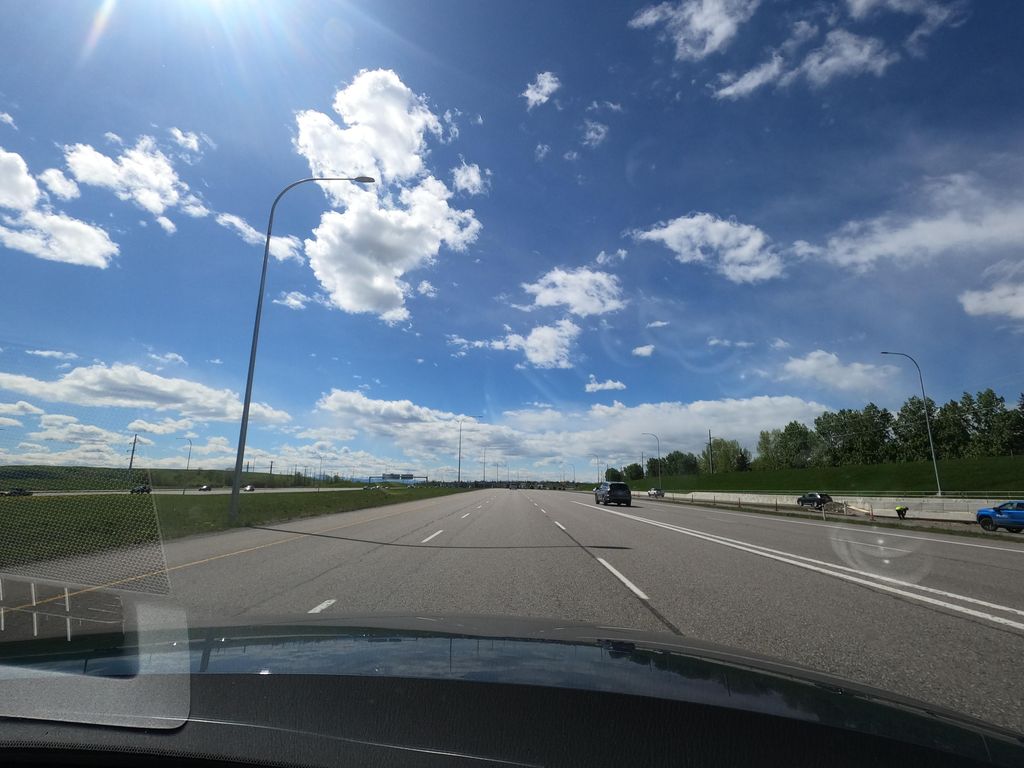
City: calgary